Chest X-ray:
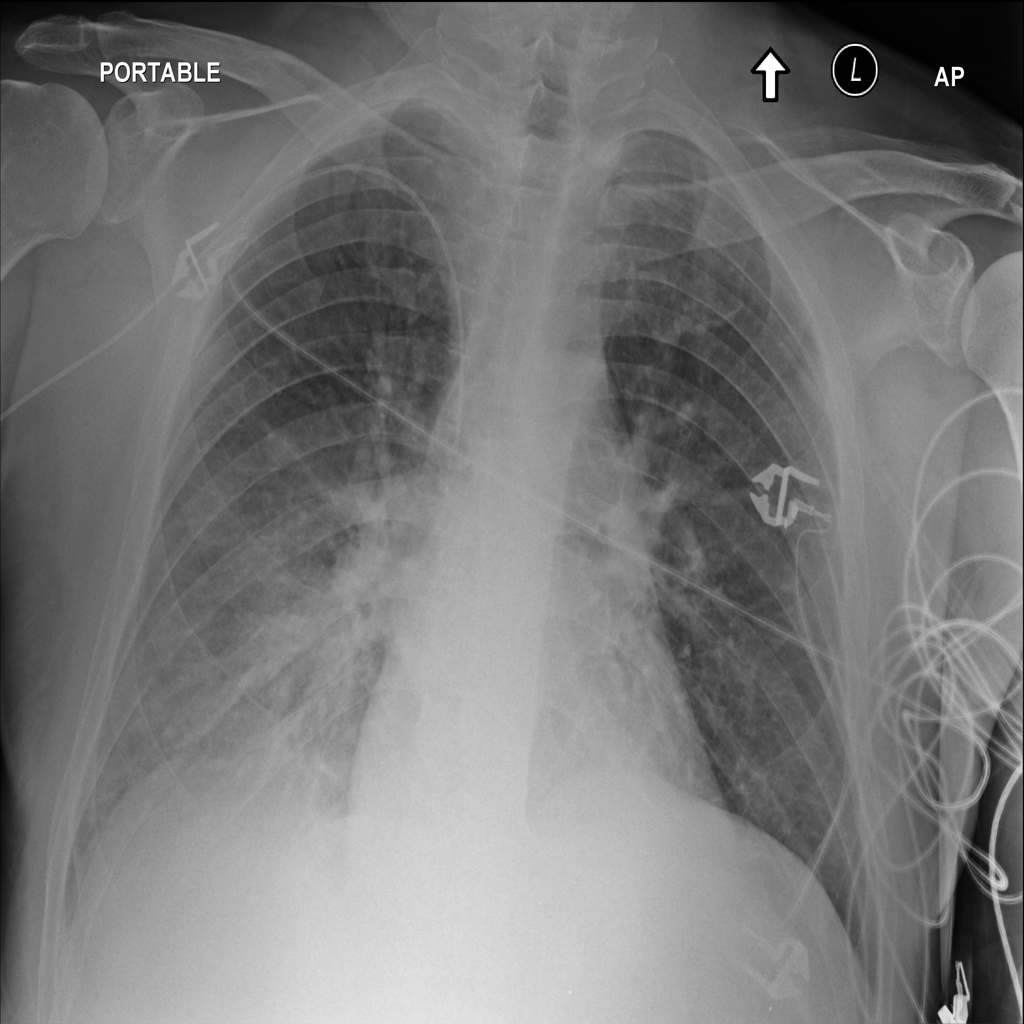
Findings: Consolidation, Effusion
No abnormal finding: no